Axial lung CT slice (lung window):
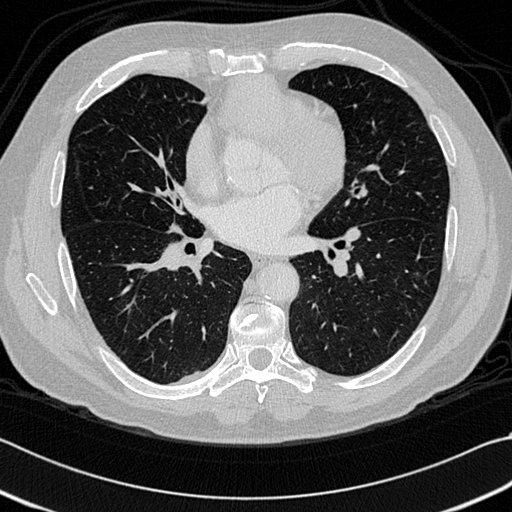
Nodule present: no